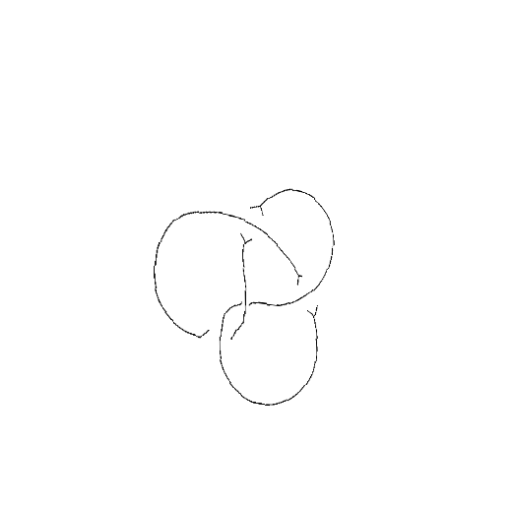
Crossing number: 4